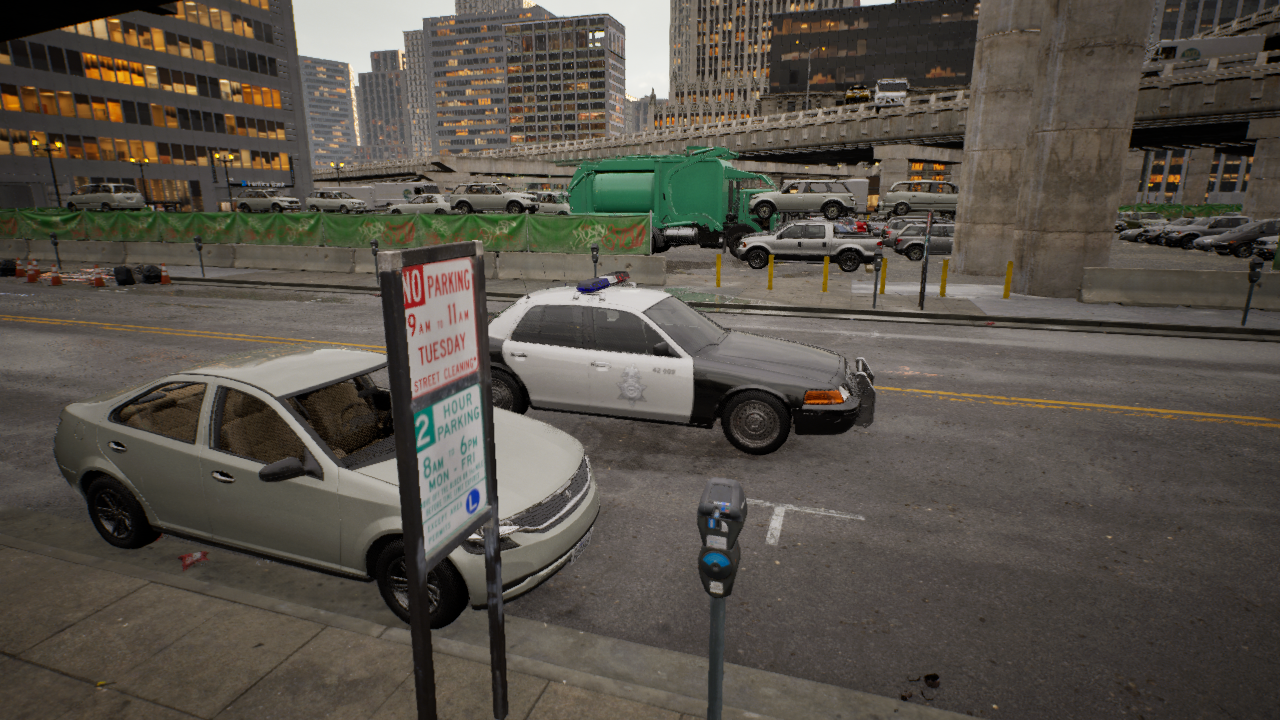
Venue: downtown
Lighting: golden hour
Vehicle rig: sedan